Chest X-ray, PA view. Patient: 59 years old, sex M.
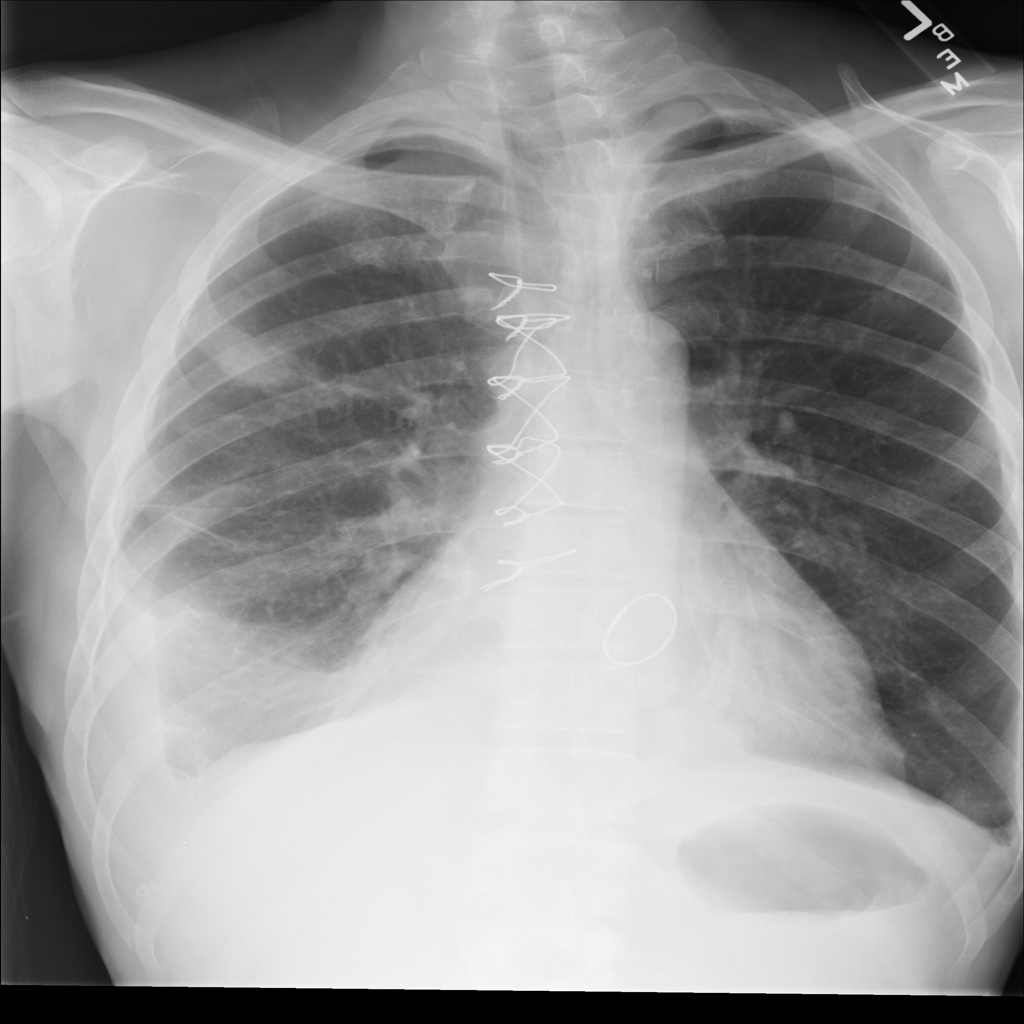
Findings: Effusion